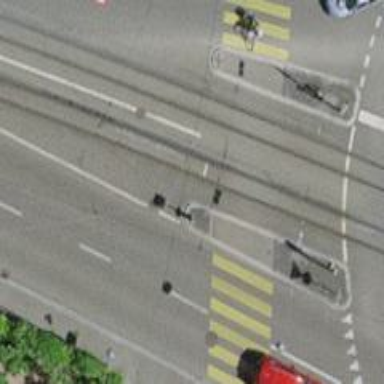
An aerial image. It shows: Crossing for the railway.